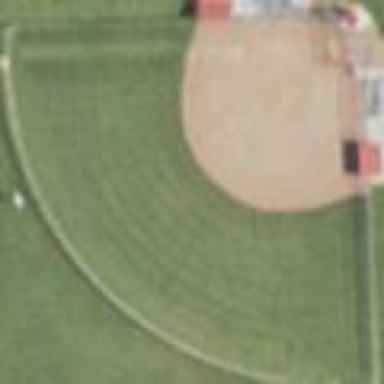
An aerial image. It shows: Baseball pitch for leisure and sports activities.